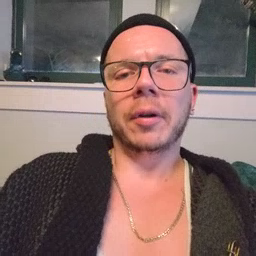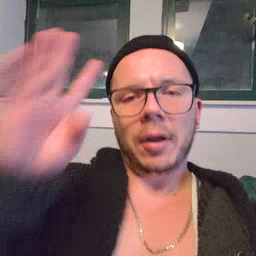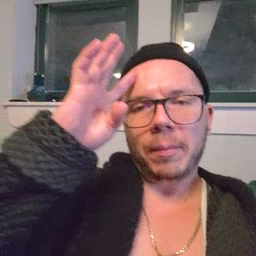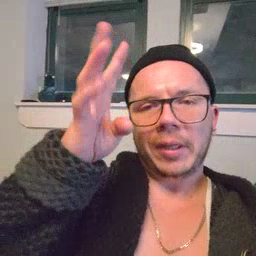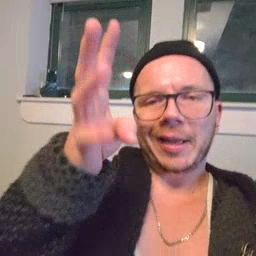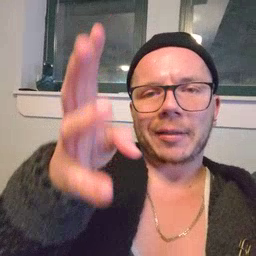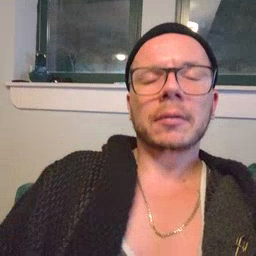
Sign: pretend